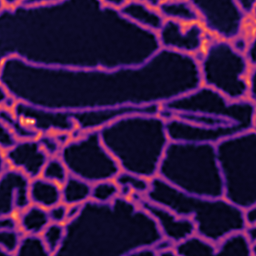
Label: Super-resolution ER image